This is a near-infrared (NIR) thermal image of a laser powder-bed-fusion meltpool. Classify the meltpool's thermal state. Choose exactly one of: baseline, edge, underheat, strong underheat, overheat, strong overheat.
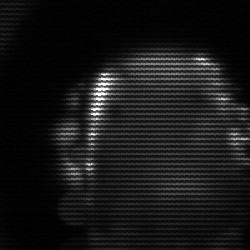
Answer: baseline